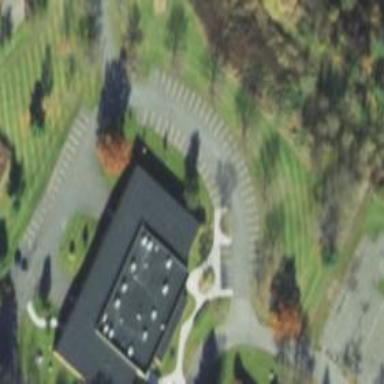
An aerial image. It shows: Parking area with surface.